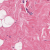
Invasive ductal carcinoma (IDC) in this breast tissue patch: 0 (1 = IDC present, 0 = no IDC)